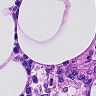
Metastatic tissue present: no